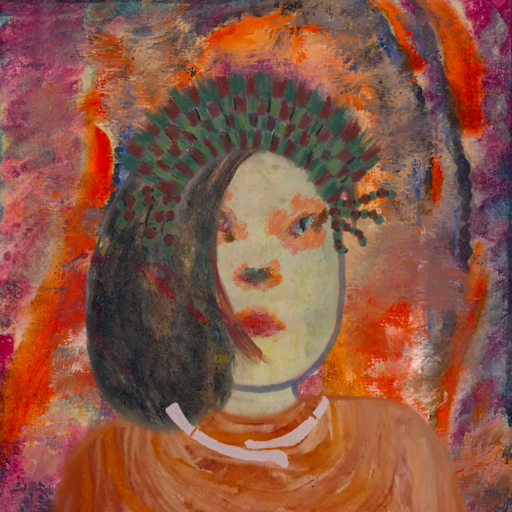
Background: Experience, Head And Neck Front: Hill_Girl, Face Front: Boggyland, Bust: Pious_Lady, Hair Front: Gypsy_Mother, Head Accessory: After_Raid_Crown, Second Necklace: Blank, Necklace: Hypocrite_2, Baby: Blank